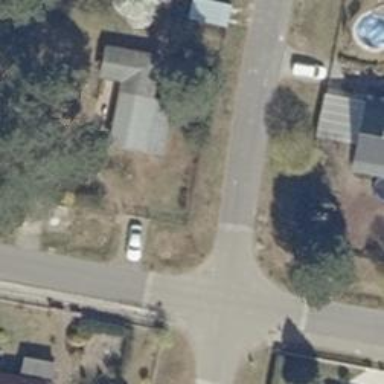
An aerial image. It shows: Table-style traffic calming feature.